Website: walmart
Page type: customer-info-address
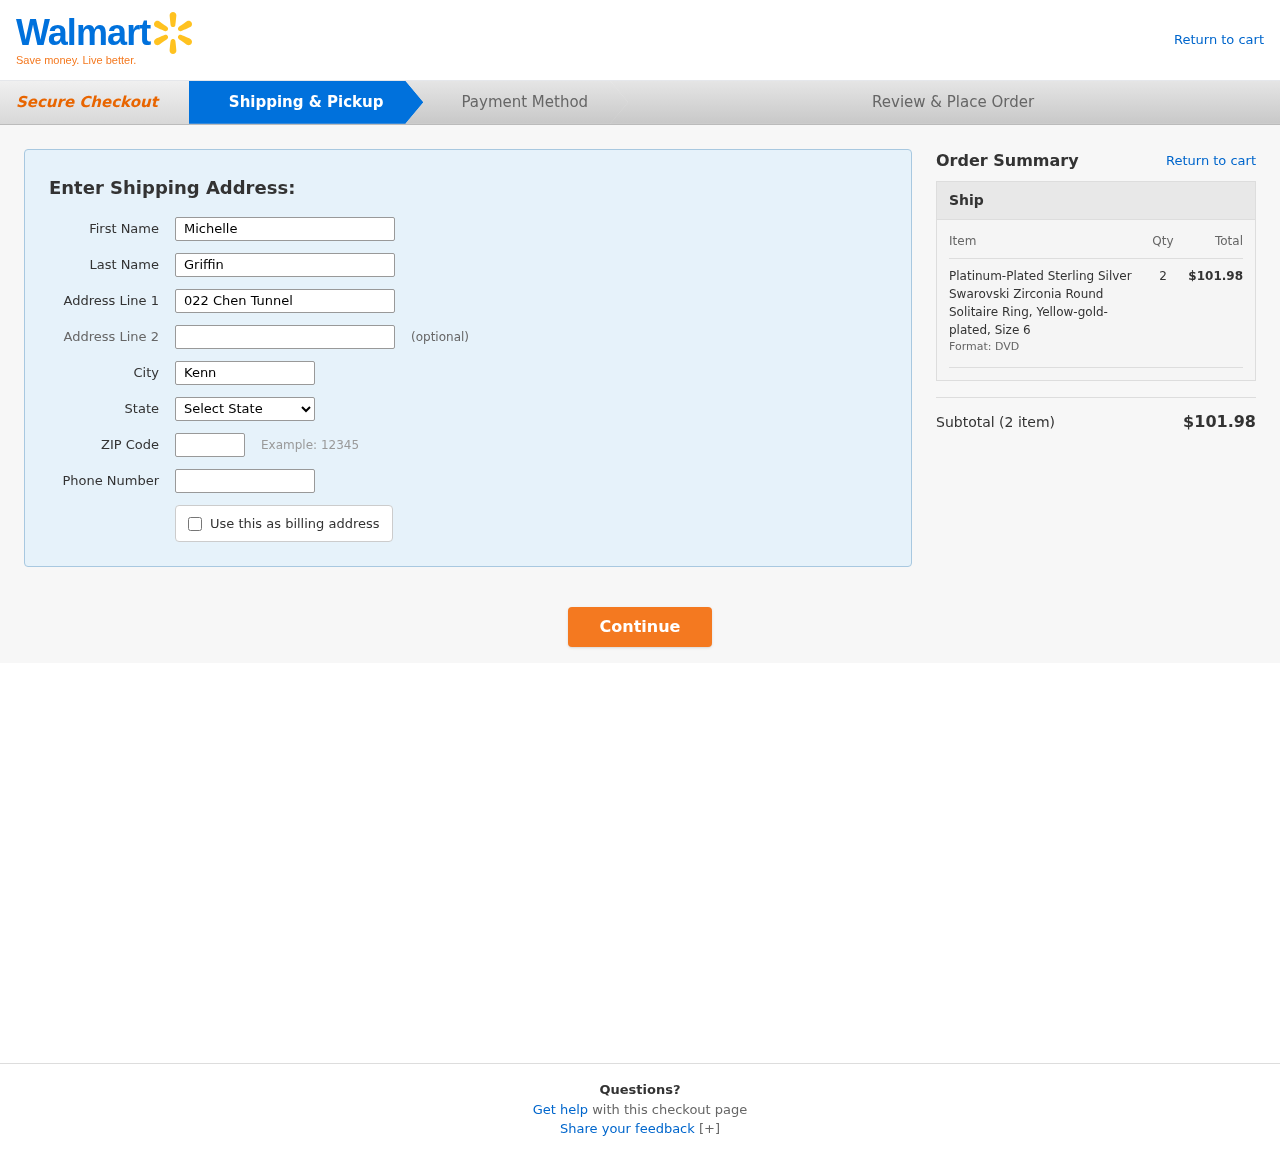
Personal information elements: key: PII_CITY
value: Kennedyburgh
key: PII_FIRSTNAME
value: Michelle
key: PII_LASTNAME
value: Griffin
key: PII_PHONE
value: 5668212737
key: PII_POSTCODE
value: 59097
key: PII_STATE
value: Illinois
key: PII_STREET
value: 022 Chen Tunnel
Product elements: key: PRODUCT1_NAME
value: Platinum-Plated Sterling Silver Swarovski Zirconia Round Solitaire Ring, Yellow-gold-plated, Size 6
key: PRODUCT1_QUANTITY
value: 2
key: PRODUCT1_LINE_TOTAL
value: $101.98
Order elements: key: ORDER_NUM_ITEMS
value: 2
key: ORDER_SUBTOTAL
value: $101.98